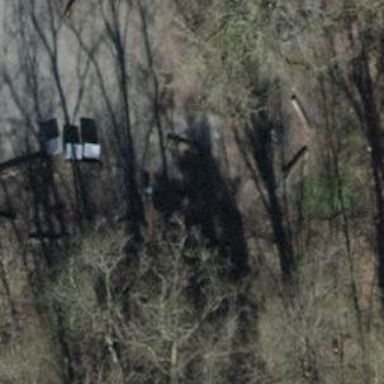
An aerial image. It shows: Barbecue facility.